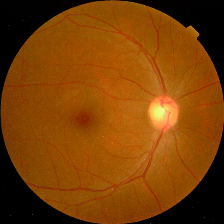
Diabetic retinopathy grade: No DR